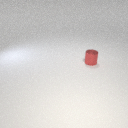
small red metal cylinder